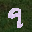
Label: 9